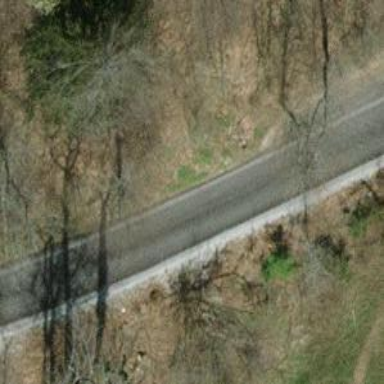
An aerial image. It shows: Unclassified road with asphalt surface.